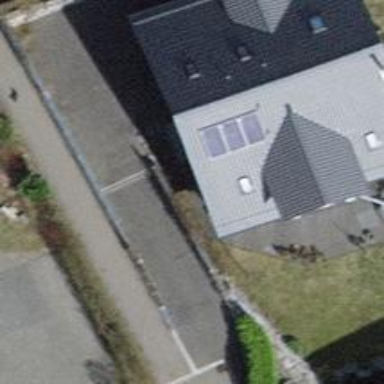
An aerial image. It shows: Solar power generator using photovoltaic panels.